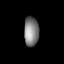
Tissue: lung
Cell type: Endothelial cells
Senescence score: 0.6628
Nuclear area (px): 429
Mean DAPI intensity: 127.214